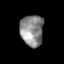
Tissue: skin
Cell type: Epithelial cells
Senescence score: 0.2748
Nuclear area (px): 711
Mean DAPI intensity: 139.646